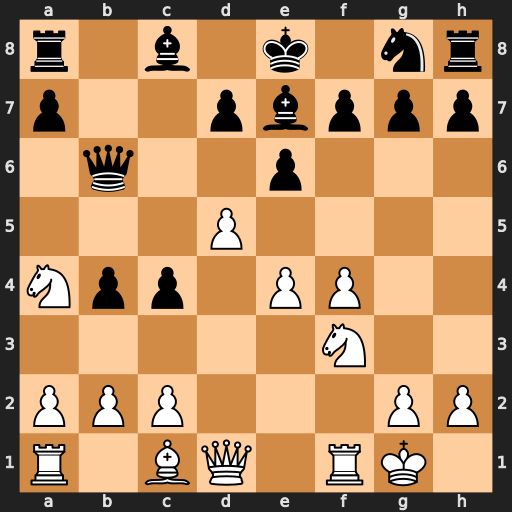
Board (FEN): r1b1k1nr/p2pbppp/1q2p3/3P4/Npp1PP2/5N2/PPP3PP/R1BQ1RK1
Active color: w
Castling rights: kq
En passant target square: -
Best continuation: Nxb6